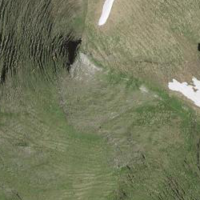
EUNIS habitat code: 23
Species observed at this site:
Campanula glomerata